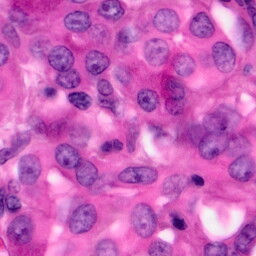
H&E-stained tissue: Pancreatic